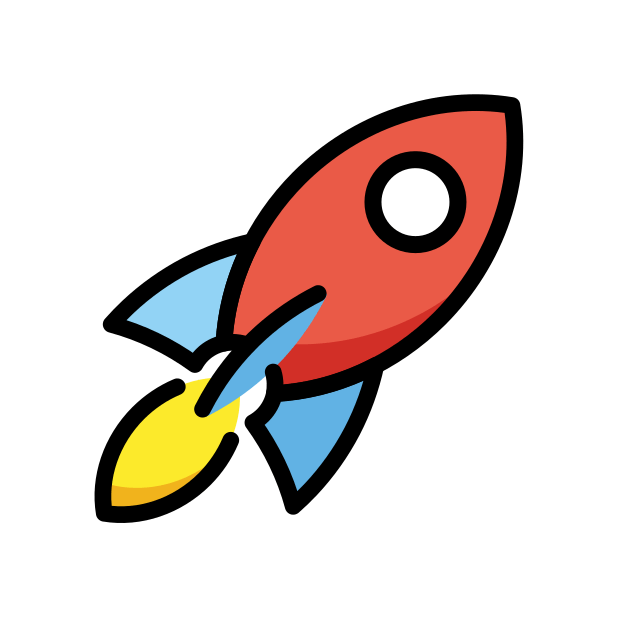
rocket